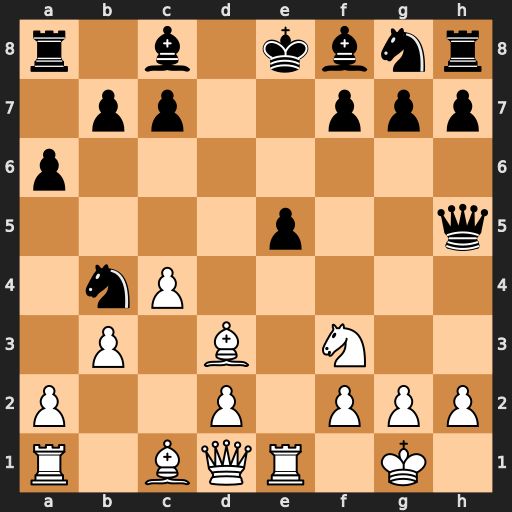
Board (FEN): r1b1kbnr/1pp2ppp/p7/4p2q/1nP5/1P1B1N2/P2P1PPP/R1BQR1K1
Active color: w
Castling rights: kq
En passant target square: -
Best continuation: Rxe5+ Qxe5 Nxe5 Nxd3 Nxd3